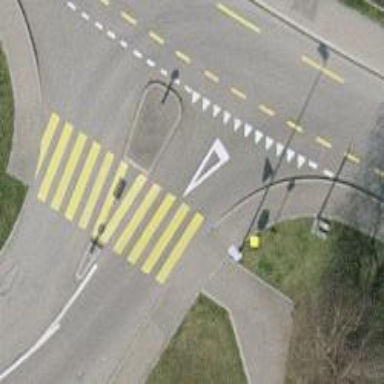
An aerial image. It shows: Asphalt footway with uncontrolled crossing and markings.